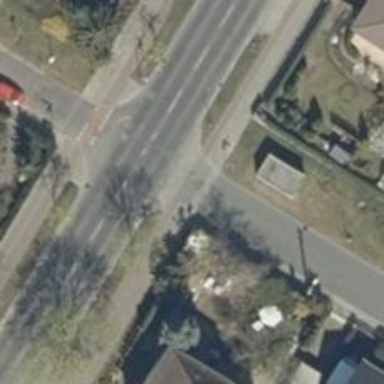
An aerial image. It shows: Unmarked crossing on the road.